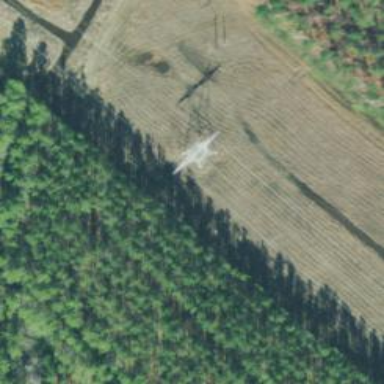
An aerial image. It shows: Lattice structure tower used for power transmission.